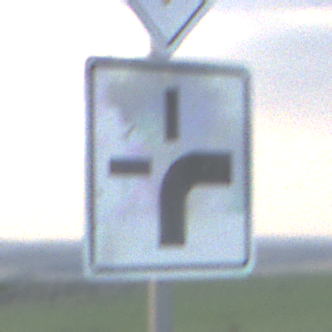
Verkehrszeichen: VerlaufVorfahrtsstrasse3
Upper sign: Vorfahrtsstrasse
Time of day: SunriseSunset
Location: Outdoor (Nature)
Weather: PartlyCloudy
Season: NotSpecified
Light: Natural